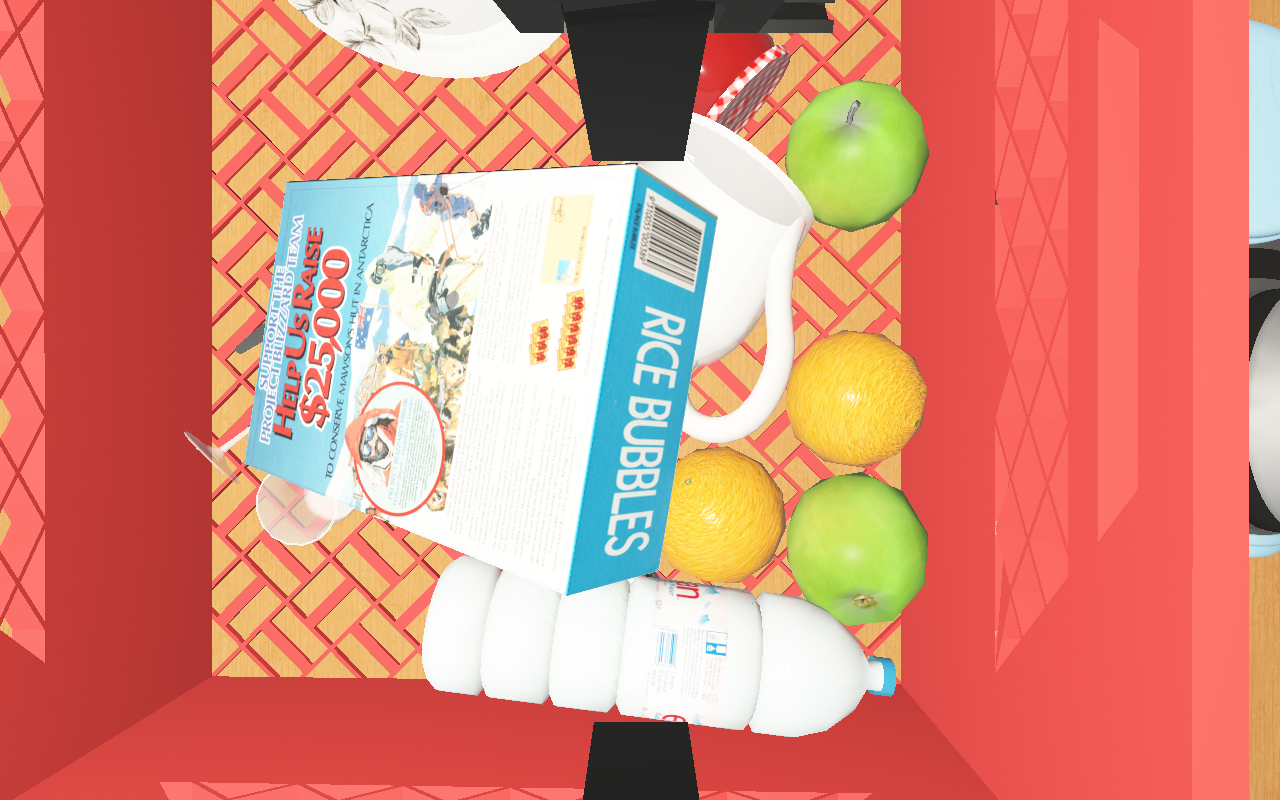
Objects in the scene:
water bottle
apple
apple
orange
orange
wineglass
jam jar
cereal box
biscuit box